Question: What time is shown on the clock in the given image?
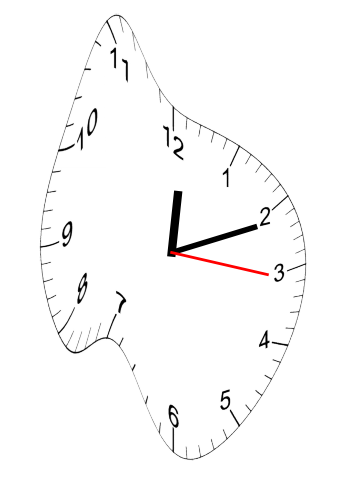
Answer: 12:11:16